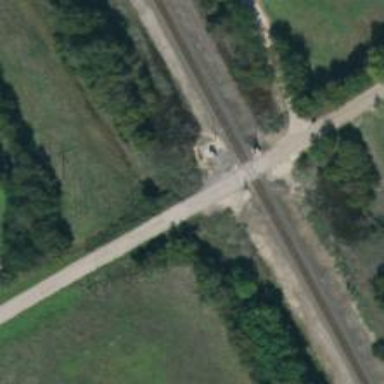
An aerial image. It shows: Railway level crossing.